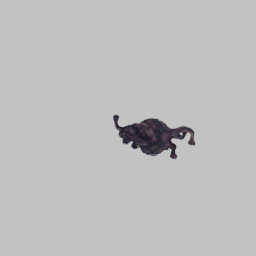
Label: animals